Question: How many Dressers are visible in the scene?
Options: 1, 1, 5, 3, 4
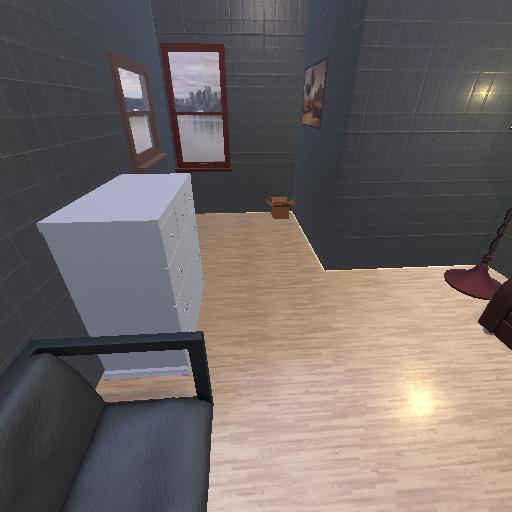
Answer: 1